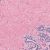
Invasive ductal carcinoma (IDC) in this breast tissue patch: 0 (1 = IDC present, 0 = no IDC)